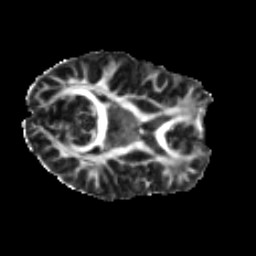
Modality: FA
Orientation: axial
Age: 24
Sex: male
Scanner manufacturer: ge
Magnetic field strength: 3 T
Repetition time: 7.8 s
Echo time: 0.0609 s